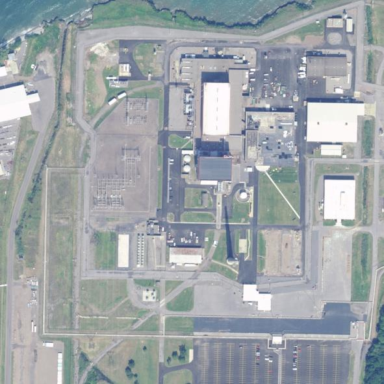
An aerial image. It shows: Industrial area featuring nuclear power plant.